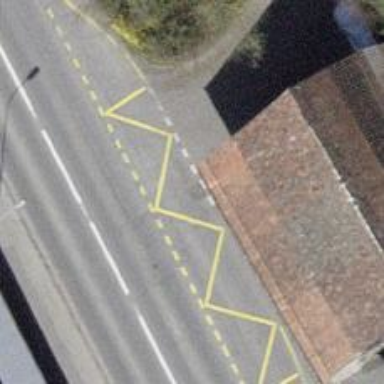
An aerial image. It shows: Bus stop with shelter. It is platform for public transport.